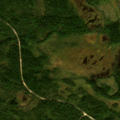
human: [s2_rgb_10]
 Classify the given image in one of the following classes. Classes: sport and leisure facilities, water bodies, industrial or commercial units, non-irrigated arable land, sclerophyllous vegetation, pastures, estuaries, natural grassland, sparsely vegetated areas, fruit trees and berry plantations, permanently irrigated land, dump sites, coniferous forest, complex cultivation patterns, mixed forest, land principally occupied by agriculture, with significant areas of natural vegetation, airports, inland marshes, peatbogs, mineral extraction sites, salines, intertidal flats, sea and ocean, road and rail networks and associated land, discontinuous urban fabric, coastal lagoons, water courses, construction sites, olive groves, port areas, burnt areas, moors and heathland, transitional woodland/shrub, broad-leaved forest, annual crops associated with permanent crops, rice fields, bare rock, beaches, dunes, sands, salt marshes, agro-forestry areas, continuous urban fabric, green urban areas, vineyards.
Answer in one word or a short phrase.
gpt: coniferous forest, transitional woodland/shrub, peatbogs